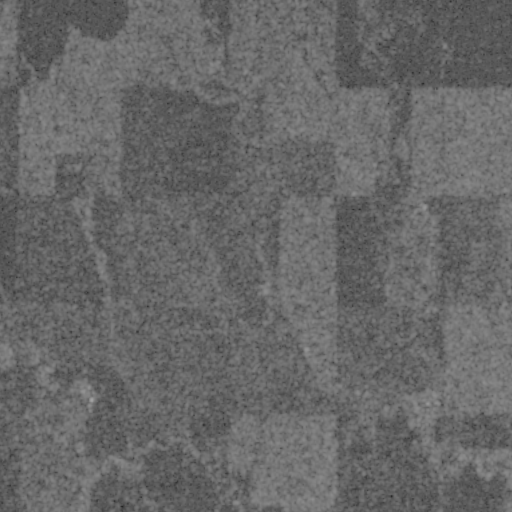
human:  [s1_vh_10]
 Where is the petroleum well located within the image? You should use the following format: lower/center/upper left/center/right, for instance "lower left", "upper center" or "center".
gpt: The petroleum well is located in the right of the image.
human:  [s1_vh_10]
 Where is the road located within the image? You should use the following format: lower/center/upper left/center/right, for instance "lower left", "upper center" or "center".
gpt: There is no road in the image.

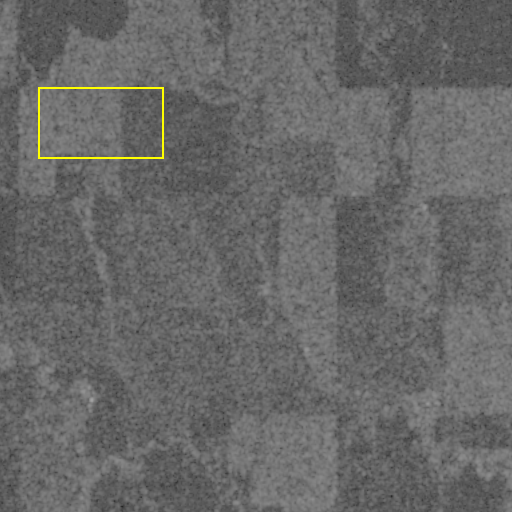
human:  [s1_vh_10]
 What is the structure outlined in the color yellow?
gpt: There is no yellow outline.
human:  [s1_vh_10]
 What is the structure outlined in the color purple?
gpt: There is no structure outlined in purple.